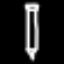
Label: pencil